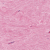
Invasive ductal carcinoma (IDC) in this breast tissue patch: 0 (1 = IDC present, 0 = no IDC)